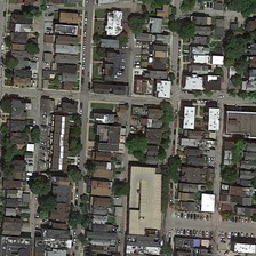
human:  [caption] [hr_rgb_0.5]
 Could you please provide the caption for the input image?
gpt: This is a residential area around cars and trees.

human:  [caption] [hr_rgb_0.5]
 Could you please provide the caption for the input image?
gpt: This is a residential area, surrounded by cars and trees.

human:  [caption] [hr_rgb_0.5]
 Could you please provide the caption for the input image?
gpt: This residential area is separated into rectangular blocks on the cement road.

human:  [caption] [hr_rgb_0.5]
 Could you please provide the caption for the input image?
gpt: Here is residential area with cars and trees around.

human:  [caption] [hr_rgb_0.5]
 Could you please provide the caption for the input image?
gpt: The residential area is divided into a rectangle by a concrete road.